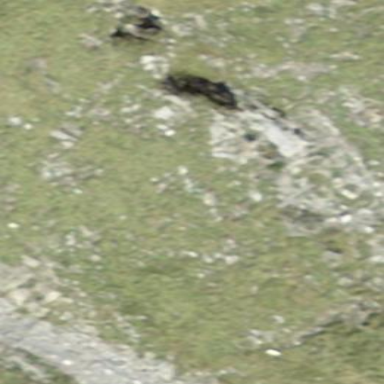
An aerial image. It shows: Landscape dominated by bare rock.